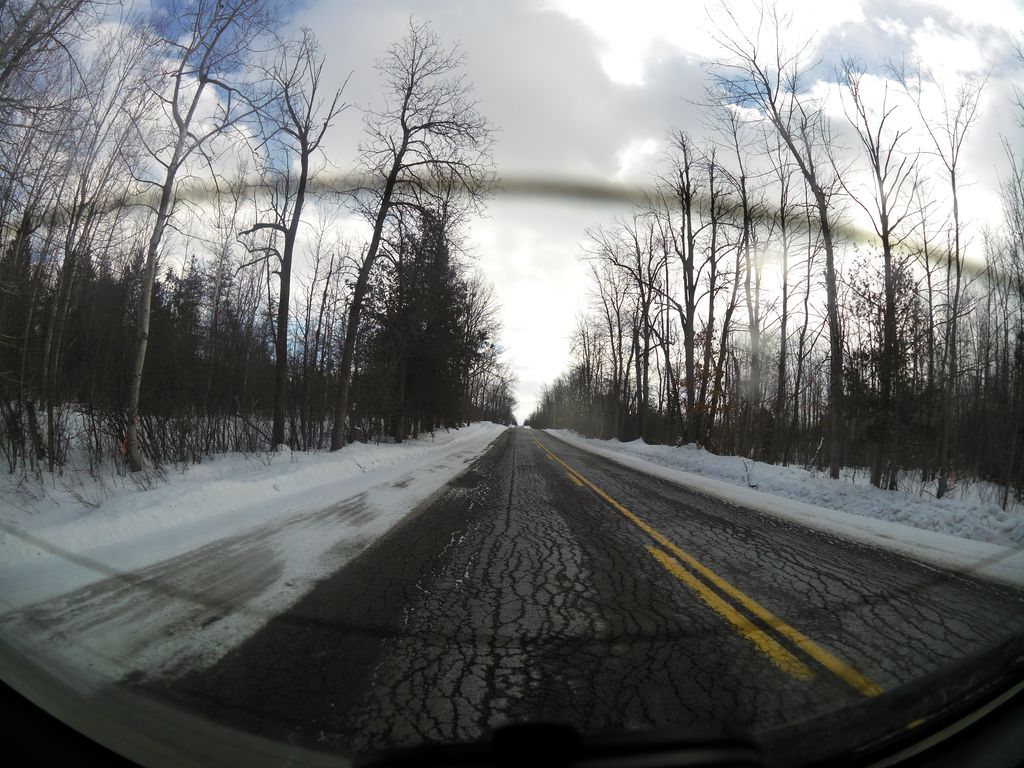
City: ottawa-gatineau